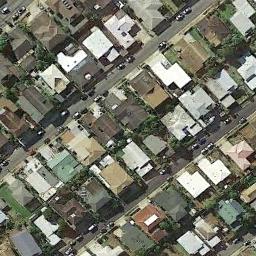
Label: dense_residential